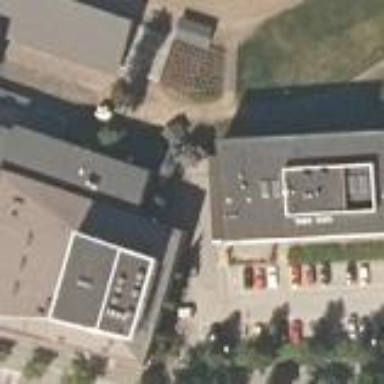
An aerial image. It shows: Theater building with flat roof painted in dimgrey.